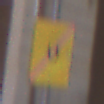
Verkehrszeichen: EndeUmleitung
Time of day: MorningAfternoon
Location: Outdoor (Urban)
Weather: PartlyCloudy
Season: NotSpecified
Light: Natural